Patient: sex M, age 17
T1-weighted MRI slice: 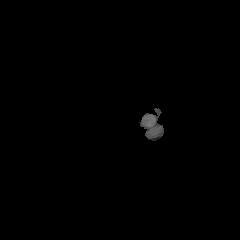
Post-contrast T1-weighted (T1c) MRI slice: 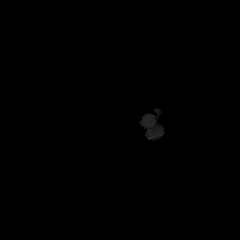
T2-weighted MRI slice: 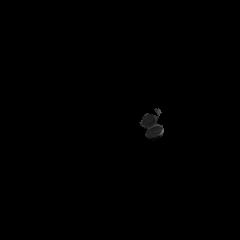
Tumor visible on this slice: no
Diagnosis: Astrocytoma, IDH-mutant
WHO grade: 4